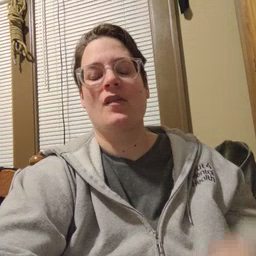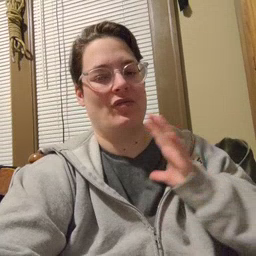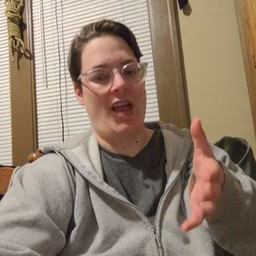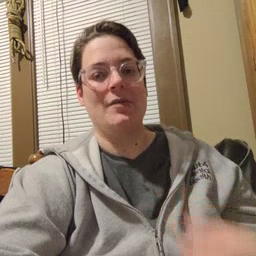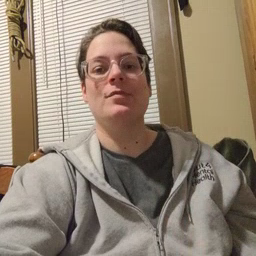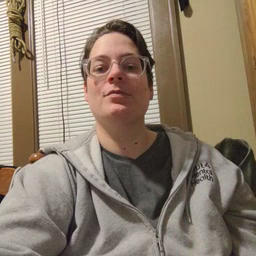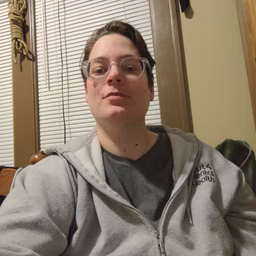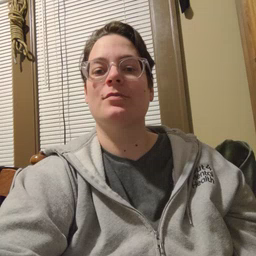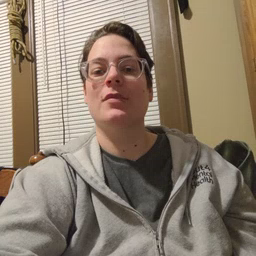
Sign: fine